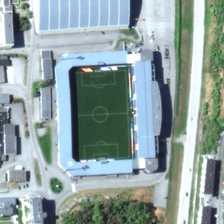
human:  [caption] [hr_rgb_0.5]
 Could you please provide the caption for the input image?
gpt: some buildings and green trees are around a stadium .

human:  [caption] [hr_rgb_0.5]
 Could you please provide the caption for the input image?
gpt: some buildings and green trees are around a stadium .

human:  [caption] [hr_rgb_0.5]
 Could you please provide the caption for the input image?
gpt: some buildings and green trees are around a stadium .

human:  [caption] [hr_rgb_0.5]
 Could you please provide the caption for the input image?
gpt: some buildings and green trees are around a stadium .

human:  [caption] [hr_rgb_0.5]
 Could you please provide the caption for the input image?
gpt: some buildings and green trees are around a stadium .